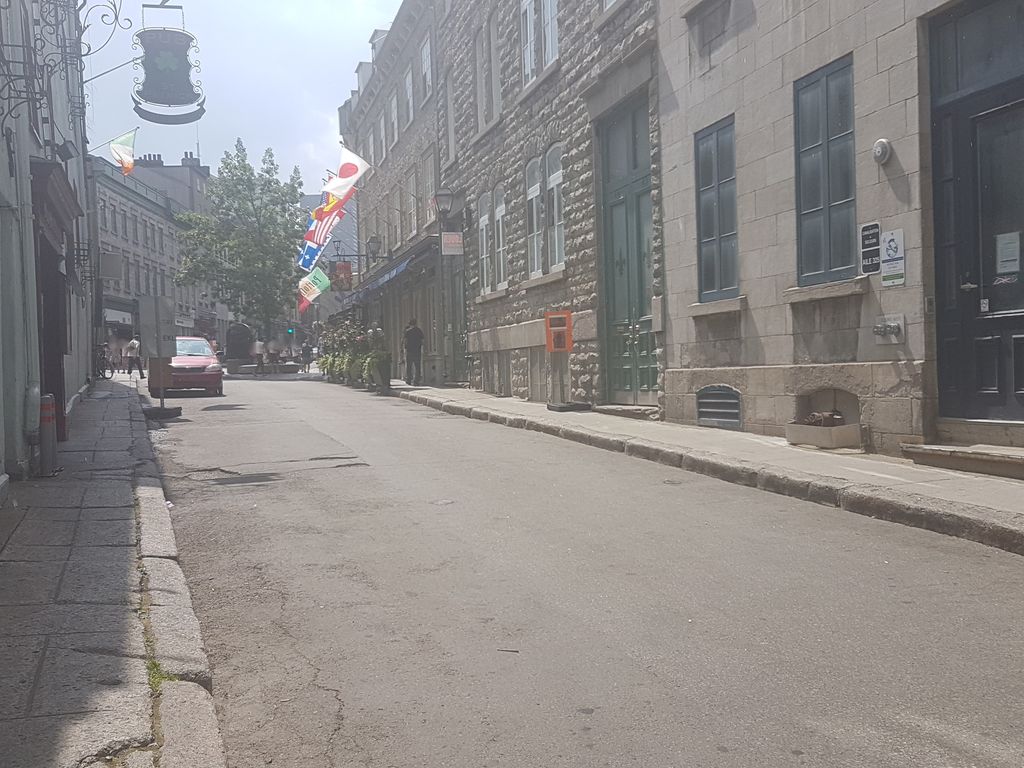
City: quebec_city